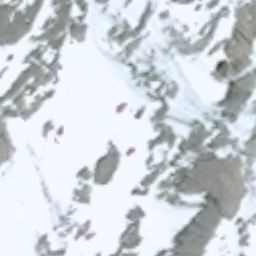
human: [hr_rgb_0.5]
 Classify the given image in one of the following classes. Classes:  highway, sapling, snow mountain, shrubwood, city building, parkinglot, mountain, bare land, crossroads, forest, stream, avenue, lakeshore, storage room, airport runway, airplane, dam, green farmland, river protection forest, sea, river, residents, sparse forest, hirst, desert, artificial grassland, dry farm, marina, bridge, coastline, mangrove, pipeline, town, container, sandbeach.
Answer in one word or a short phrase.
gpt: snow mountain